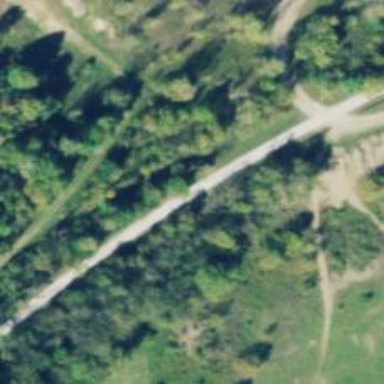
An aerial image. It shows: Abandoned railway next to cycleway.